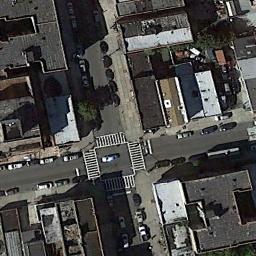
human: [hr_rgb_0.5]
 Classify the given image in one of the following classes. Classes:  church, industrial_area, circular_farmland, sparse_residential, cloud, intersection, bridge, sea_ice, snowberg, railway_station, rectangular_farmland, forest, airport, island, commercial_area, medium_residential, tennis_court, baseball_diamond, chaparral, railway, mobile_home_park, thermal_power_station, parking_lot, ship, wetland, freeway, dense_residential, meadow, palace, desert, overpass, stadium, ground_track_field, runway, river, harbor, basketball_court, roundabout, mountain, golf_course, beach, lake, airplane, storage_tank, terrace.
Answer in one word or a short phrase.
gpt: intersection